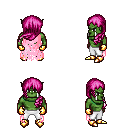
a pixel art fantasy rpg character, male body template, orc, green skin, pink tattered cape, white pants, pink left-swept hairstyle, gold gloves, gold boots, four views (front, back, left, right), 2x2 character sprite sheet, small pixel art, hard edges, no anti-aliasing